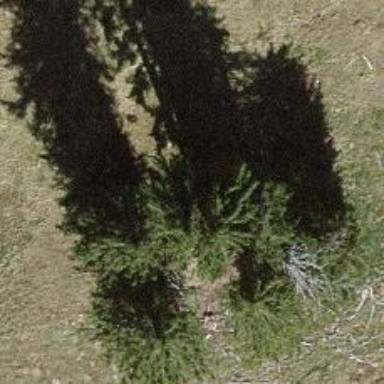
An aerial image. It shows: Beautiful tree in nature.